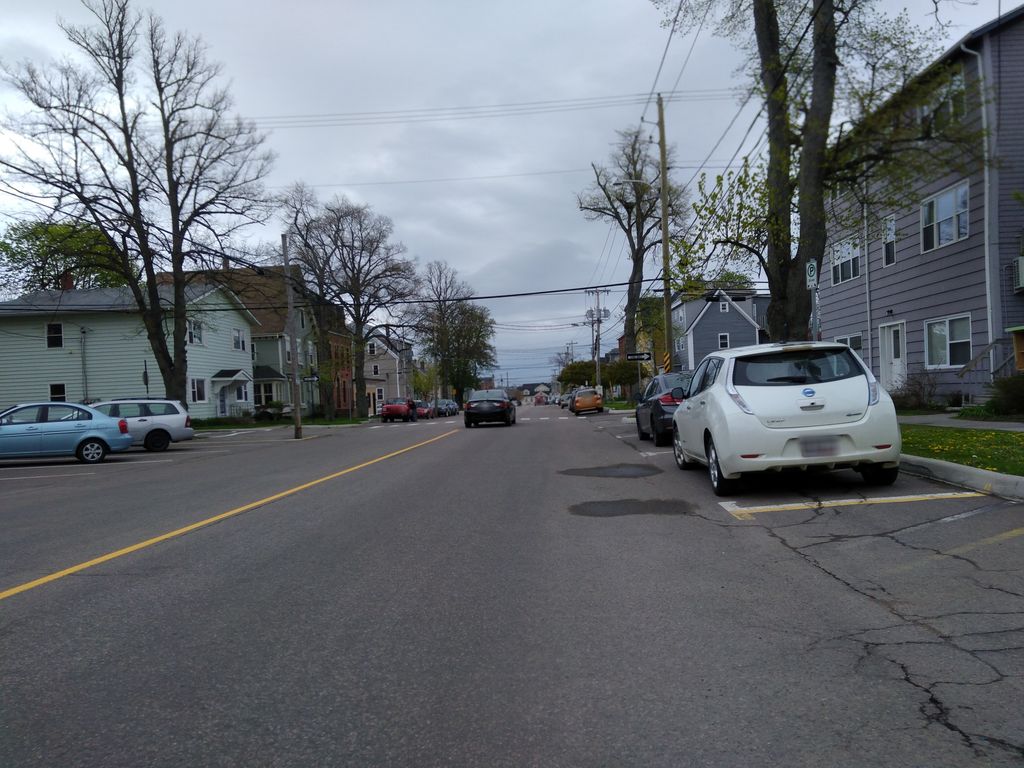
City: charlottetown